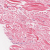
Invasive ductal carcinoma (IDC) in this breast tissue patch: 0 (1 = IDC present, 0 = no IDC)